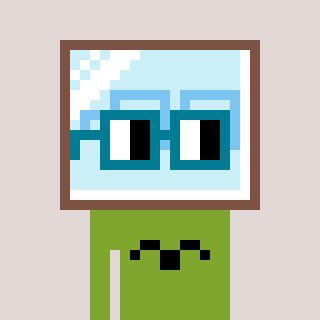
a pixel art character with square dark green glasses, a mirror-shaped head and a slimegreen-colored body on a warm background